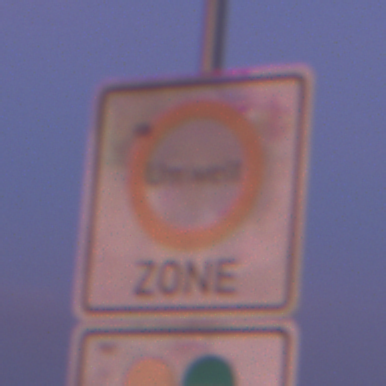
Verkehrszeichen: BeginnUmweltzone
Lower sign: FreistellungVomVerkehrsverbot2
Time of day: Dawn
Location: Outdoor (Nature)
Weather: PartlyCloudy
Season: NotSpecified
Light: Natural